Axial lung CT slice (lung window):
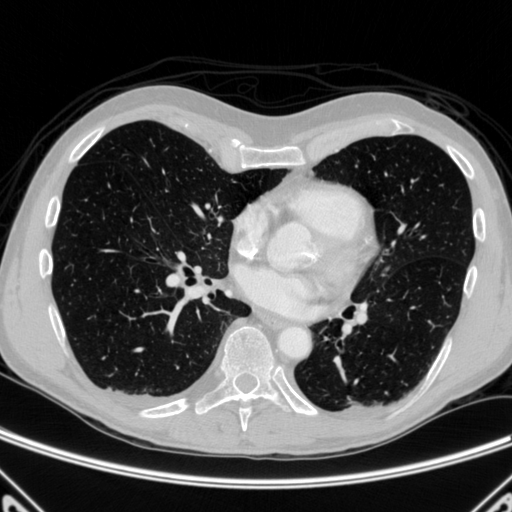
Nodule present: no